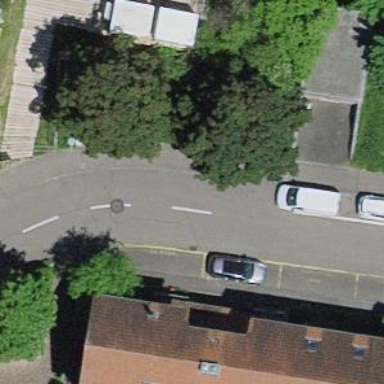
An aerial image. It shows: Residential road.